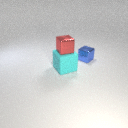
small red metal cube above large cyan rubber cube